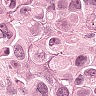
Metastatic tissue present: yes